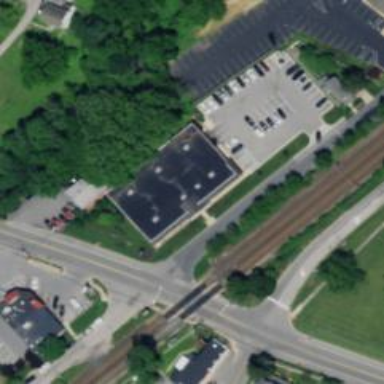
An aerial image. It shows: Commercial building.